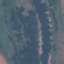
Land use / land cover class: River